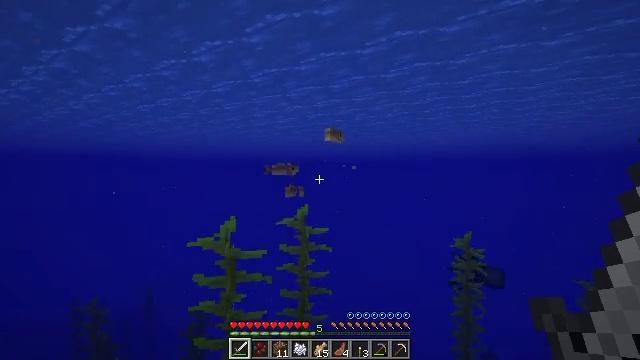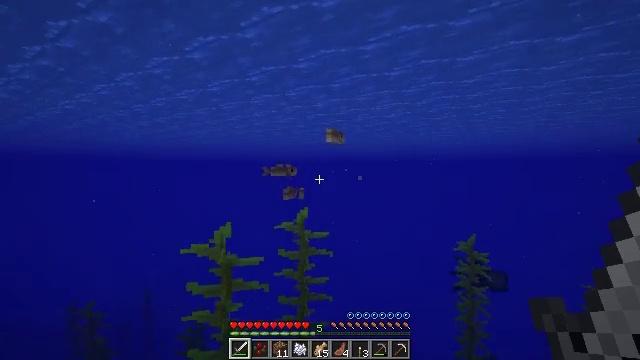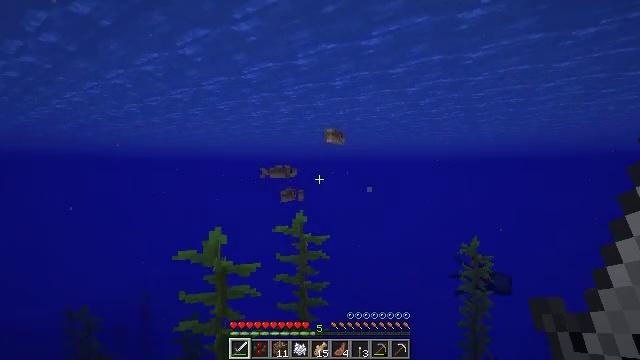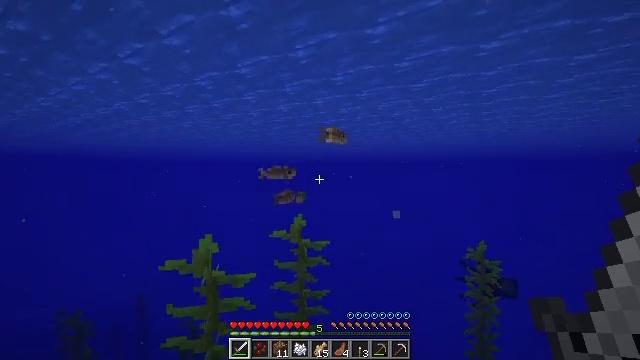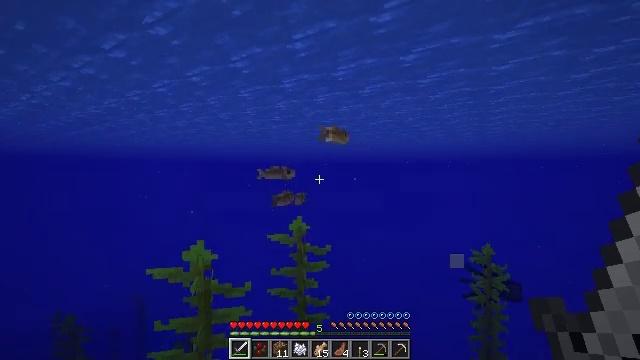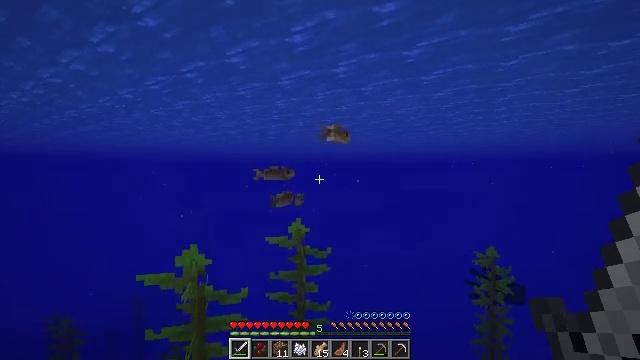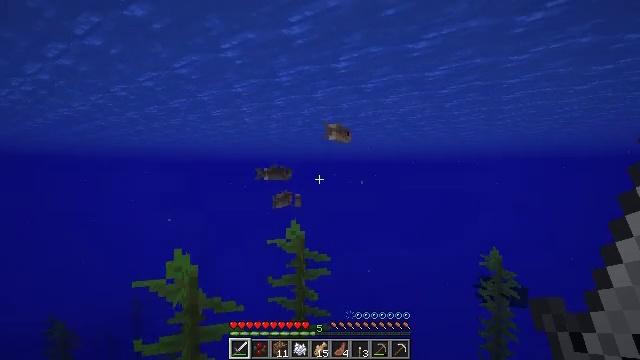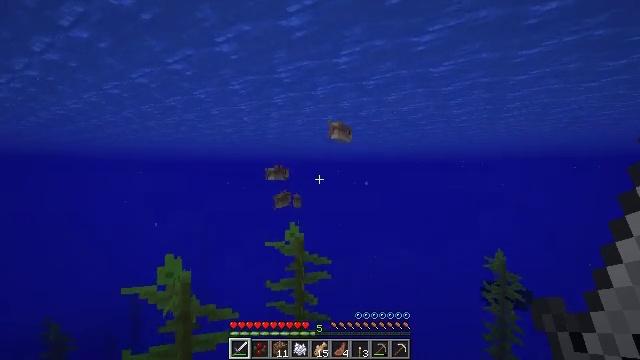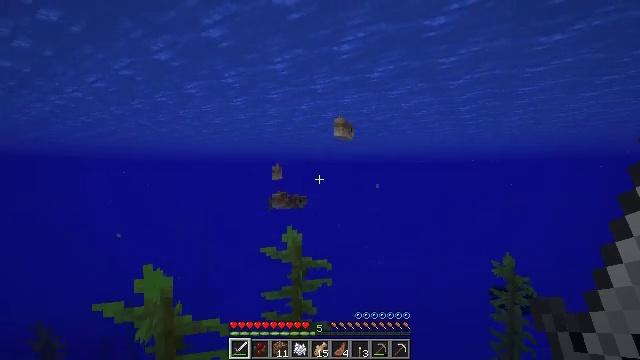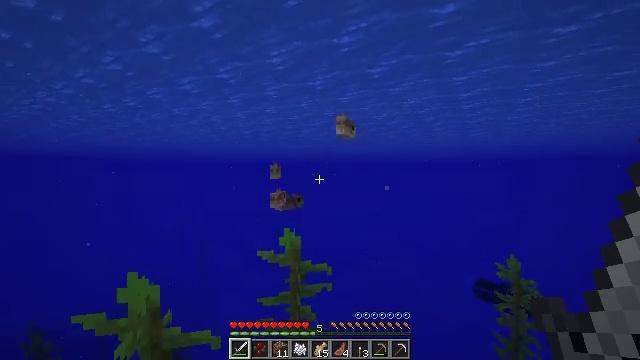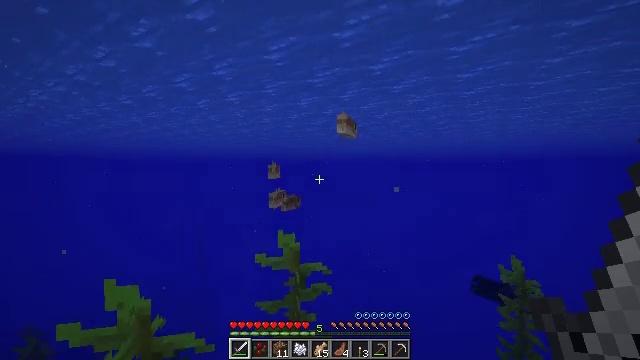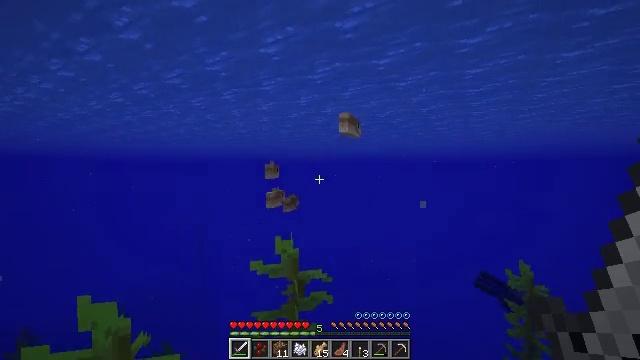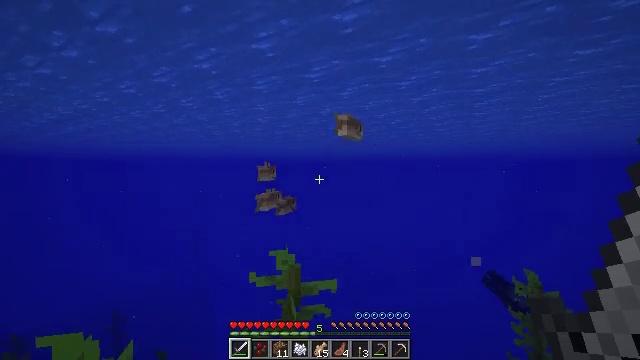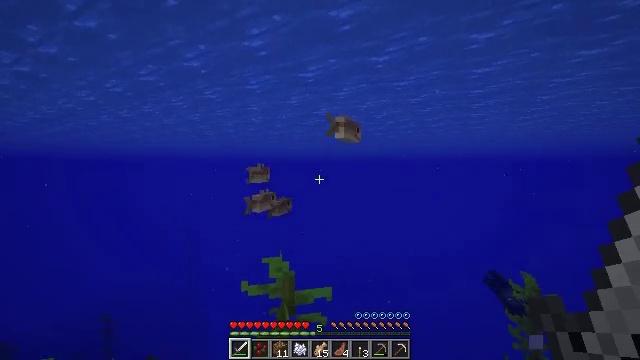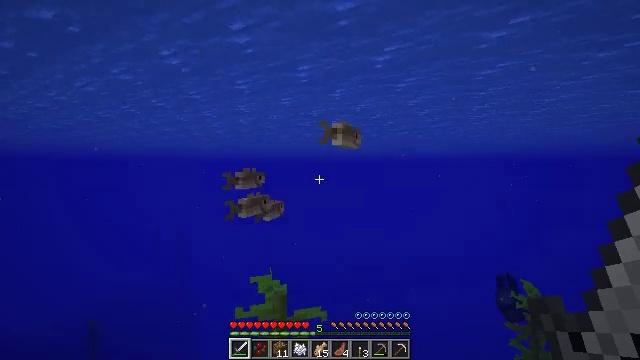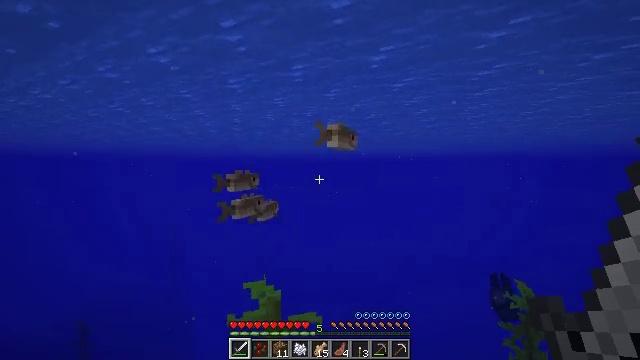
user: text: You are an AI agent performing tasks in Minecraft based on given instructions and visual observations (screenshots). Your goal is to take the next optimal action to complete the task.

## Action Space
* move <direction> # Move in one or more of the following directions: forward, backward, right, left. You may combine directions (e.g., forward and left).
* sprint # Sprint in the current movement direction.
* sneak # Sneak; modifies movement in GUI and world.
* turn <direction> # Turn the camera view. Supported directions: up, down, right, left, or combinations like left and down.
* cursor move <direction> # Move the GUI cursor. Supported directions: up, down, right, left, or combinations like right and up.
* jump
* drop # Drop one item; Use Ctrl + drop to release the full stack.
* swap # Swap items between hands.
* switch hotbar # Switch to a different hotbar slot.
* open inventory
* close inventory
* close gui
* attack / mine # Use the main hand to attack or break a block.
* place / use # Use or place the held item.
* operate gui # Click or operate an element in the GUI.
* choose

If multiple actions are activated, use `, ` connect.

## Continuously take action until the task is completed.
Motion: motion action
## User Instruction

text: Kill the cod.
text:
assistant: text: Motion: move forward
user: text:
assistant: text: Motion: move forward
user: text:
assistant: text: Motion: move forward
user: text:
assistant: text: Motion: move forward
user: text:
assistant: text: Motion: move forward
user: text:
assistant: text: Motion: move forward
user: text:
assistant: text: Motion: move forward
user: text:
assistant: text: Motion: move forward
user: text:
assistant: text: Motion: move forward
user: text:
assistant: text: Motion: move forward
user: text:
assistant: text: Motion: move forward, jump
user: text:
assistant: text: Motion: move forward, jump
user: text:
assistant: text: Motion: move forward, turn right, jump
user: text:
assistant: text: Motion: move forward, turn right, jump
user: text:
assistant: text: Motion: move forward, turn right, jump
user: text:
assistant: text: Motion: move forward, turn right, jump
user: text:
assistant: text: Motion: move forward, turn right
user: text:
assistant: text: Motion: move forward, turn right
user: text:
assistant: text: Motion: move forward, turn right
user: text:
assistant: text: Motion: move forward, turn right
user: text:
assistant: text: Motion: move forward, turn right
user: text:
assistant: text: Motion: move forward, turn right
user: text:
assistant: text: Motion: move forward, turn right
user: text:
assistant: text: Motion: move forward, turn right
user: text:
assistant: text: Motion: move forward, turn right
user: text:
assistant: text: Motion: move forward, turn right
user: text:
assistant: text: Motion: move forward, turn right
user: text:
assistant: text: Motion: move forward, turn right
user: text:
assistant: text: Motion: move forward, attack / mine
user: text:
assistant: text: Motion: move forward, attack / mine